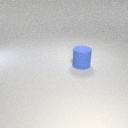
large blue rubber cylinder